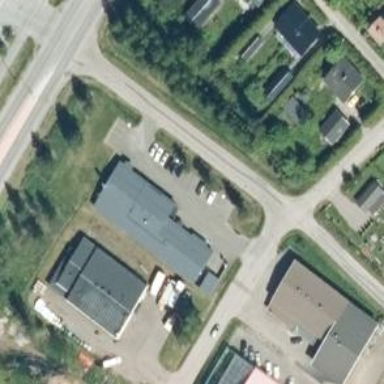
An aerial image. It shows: Commercial building.